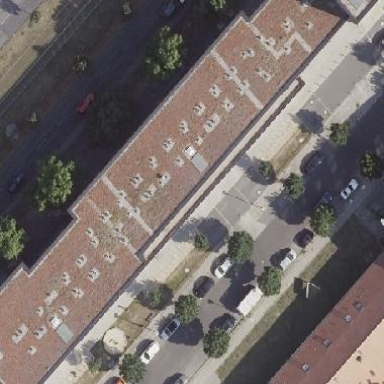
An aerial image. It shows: Building with apartments and flat roof.